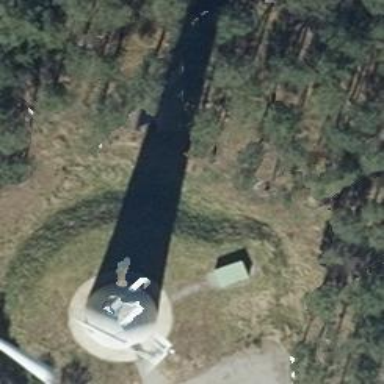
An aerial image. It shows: Wind generator powered by horizontal axis wind turbine.